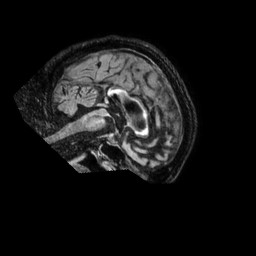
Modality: FLAIR
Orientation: sagittal
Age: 67
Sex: female
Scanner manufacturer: philips
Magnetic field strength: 1.5 T
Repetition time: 4.8 s
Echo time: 0.3363 s